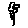
Label: flower